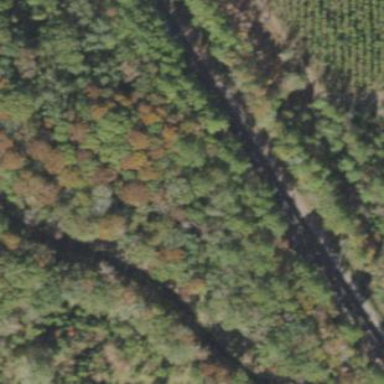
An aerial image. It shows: Woodland with needle-leaved trees.